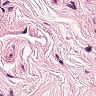
Metastatic tissue present: no